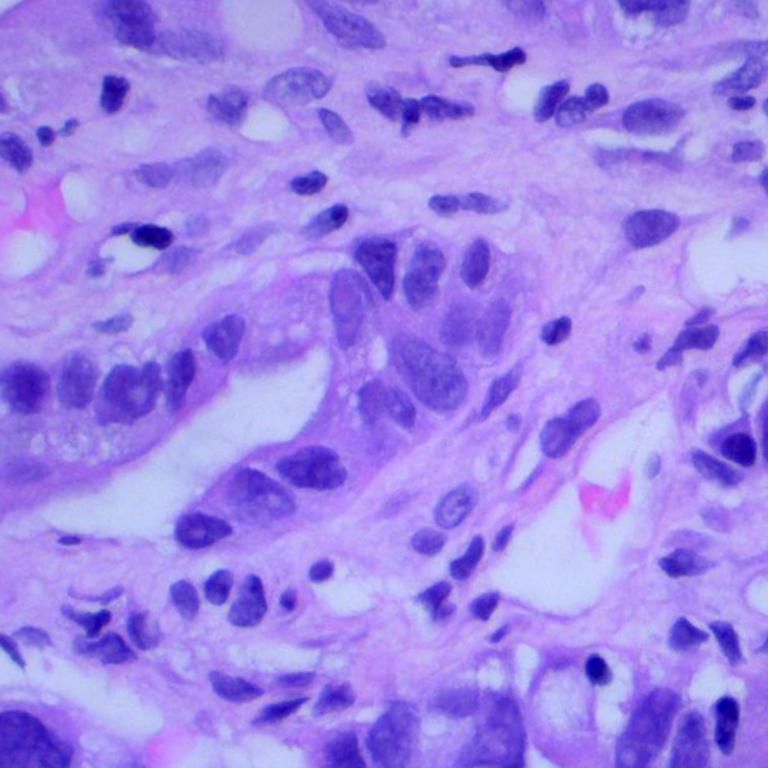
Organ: lung
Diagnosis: adenocarcinomas